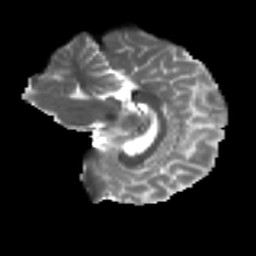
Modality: T2w
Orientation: sagittal
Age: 26
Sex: female
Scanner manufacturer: ge
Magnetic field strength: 3 T
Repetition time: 7.8 s
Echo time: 0.0606 s